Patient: sex F, age 26
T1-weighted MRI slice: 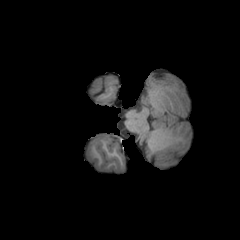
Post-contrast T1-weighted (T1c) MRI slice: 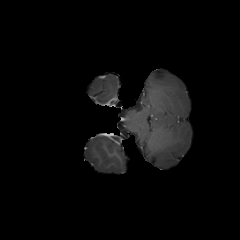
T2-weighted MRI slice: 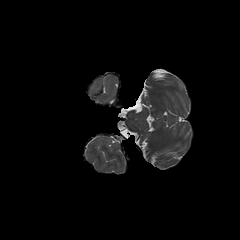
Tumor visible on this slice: no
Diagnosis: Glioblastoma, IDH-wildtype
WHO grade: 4